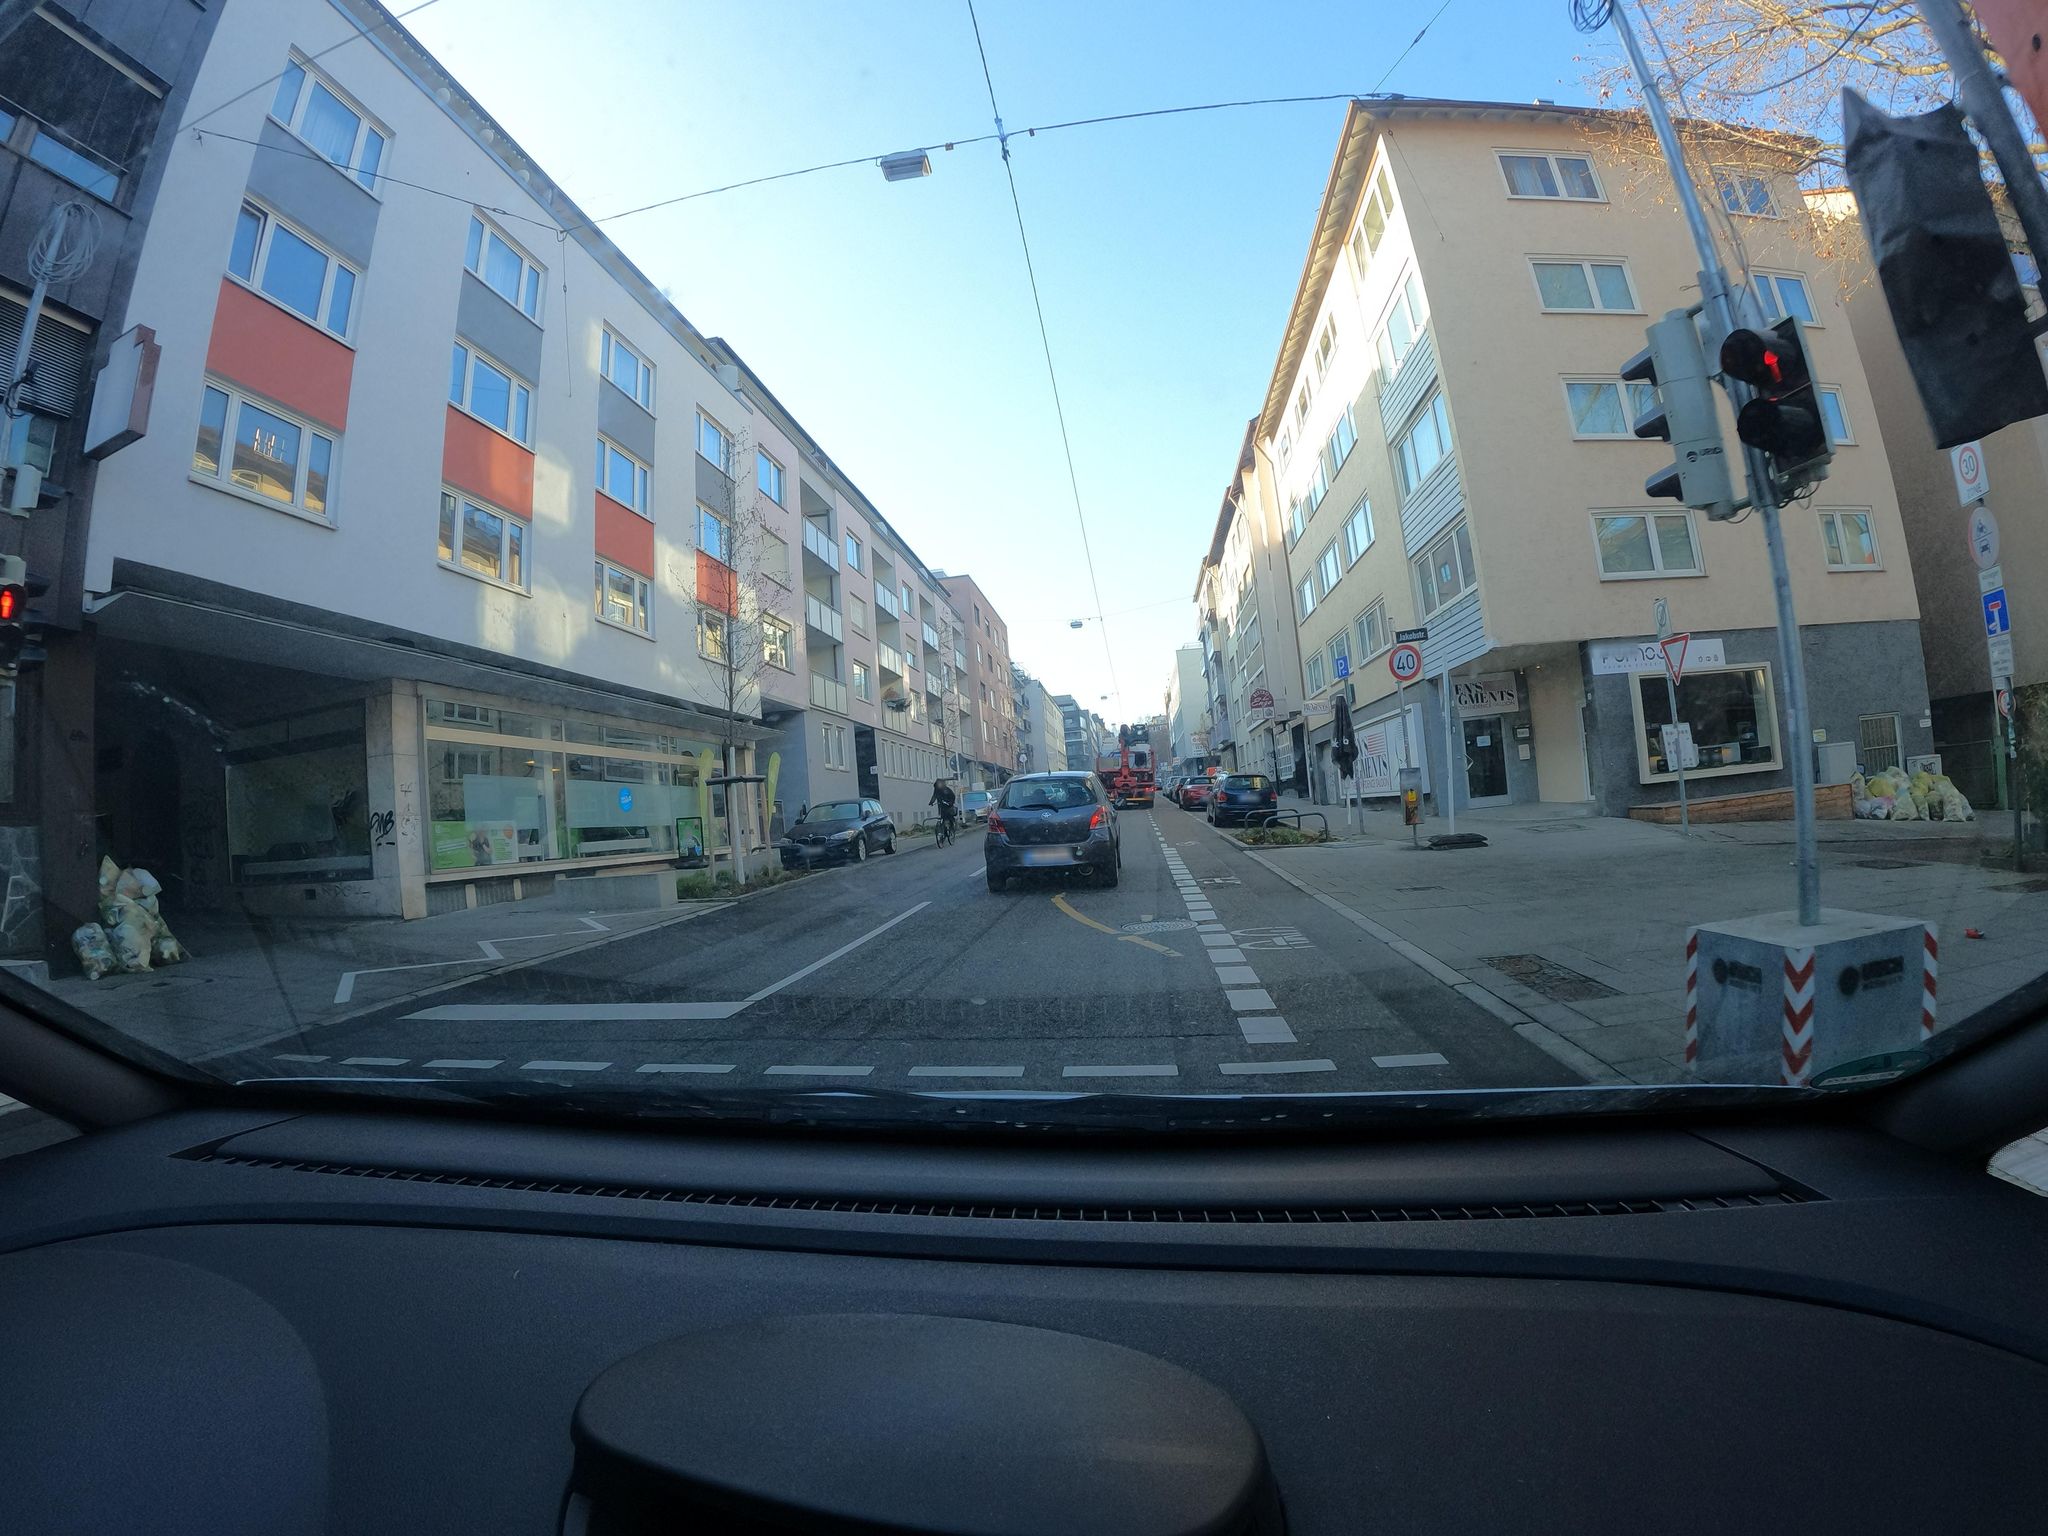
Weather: clear
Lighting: day
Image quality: good
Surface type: driving surface
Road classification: steps, path, footway
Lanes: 2
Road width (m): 11.5
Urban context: urban centre
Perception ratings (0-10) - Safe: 3.74, Lively: 8.89, Beautiful: 3.9, Boring: 3.11, Depressing: 4.83, Wealthy: 3.98